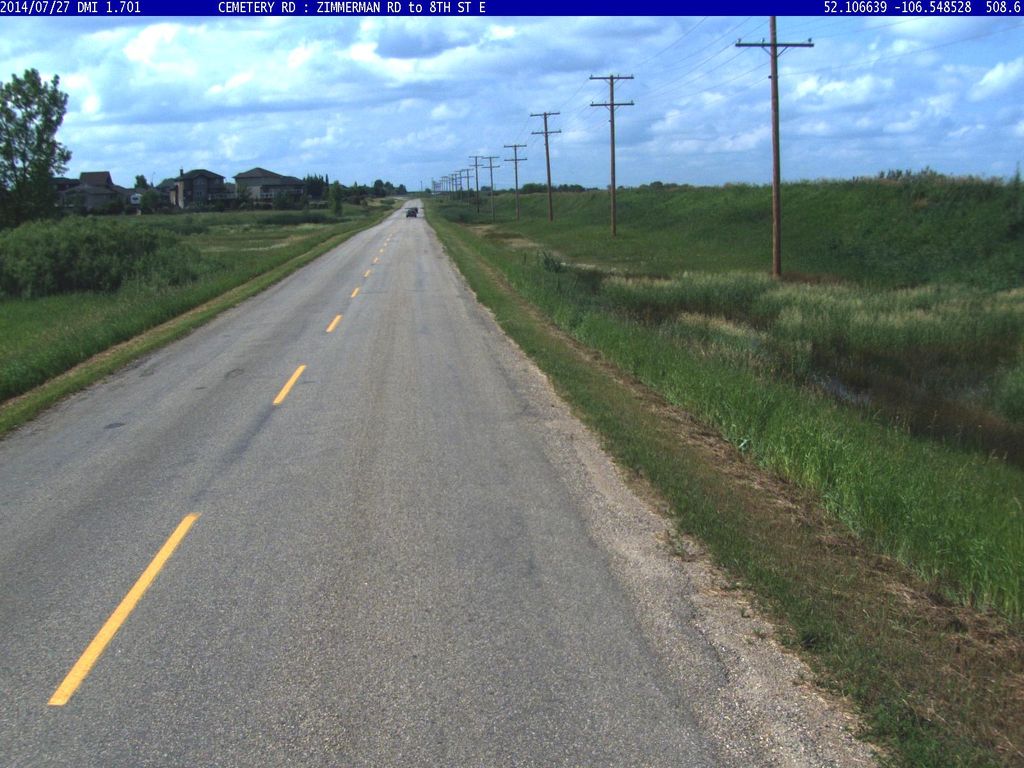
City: saskatoon